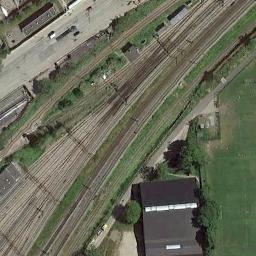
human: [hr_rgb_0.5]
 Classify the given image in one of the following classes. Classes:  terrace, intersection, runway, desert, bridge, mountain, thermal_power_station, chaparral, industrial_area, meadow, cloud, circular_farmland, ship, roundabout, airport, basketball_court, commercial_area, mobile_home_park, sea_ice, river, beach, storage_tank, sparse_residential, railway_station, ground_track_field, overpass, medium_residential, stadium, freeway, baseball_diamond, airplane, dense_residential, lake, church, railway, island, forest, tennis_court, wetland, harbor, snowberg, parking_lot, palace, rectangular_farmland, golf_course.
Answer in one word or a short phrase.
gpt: railway